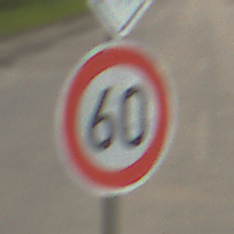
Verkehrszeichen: Geschwindigkeit60
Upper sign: EndeVorfahrtsstrasse
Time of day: SunriseSunset
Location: Outdoor (RoadRail)
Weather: Clear
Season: NotSpecified
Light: Natural